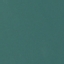
Land use / land cover: SeaLake